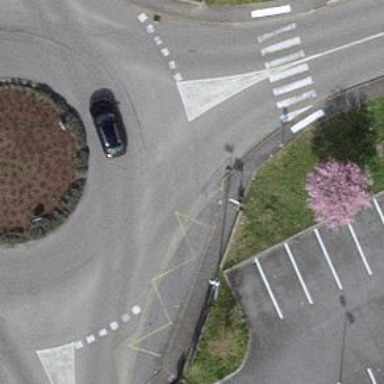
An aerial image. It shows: Asphalt sidewalk.